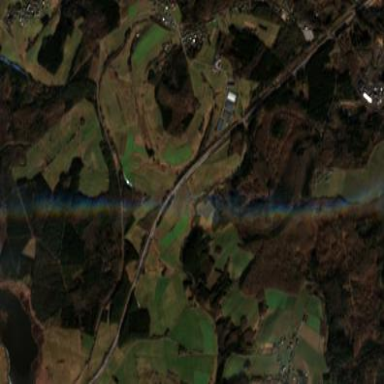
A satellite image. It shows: Asphalt surface area part of motorway.